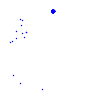
Particle: pion